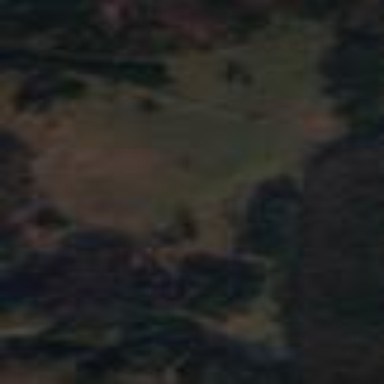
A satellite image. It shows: Pasture covered in meadow.